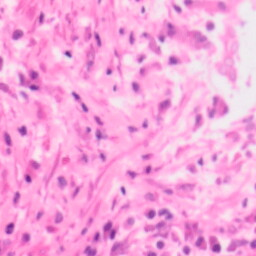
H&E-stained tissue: Colon